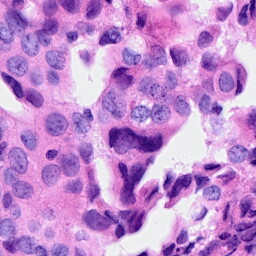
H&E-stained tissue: Breast